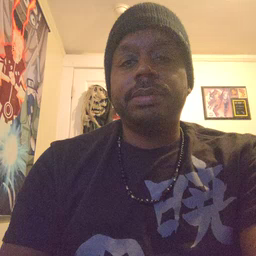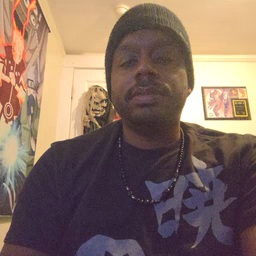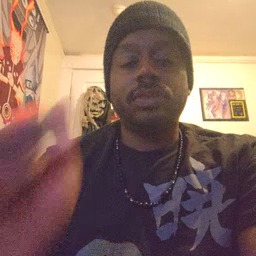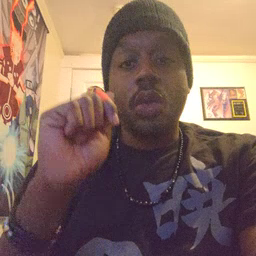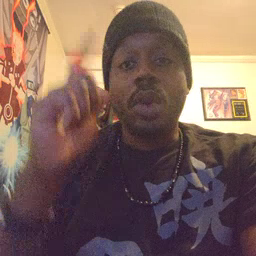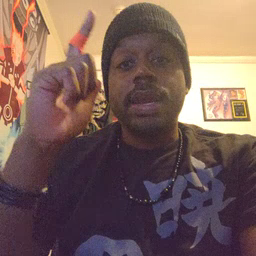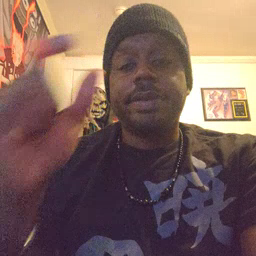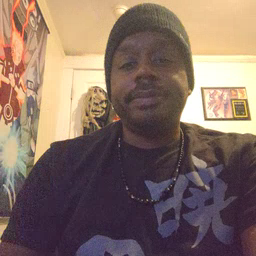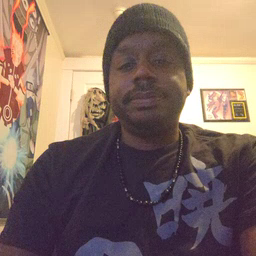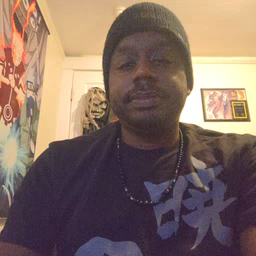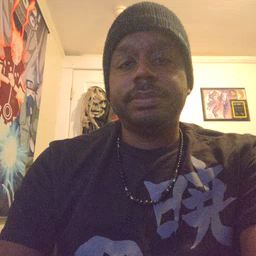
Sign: awake